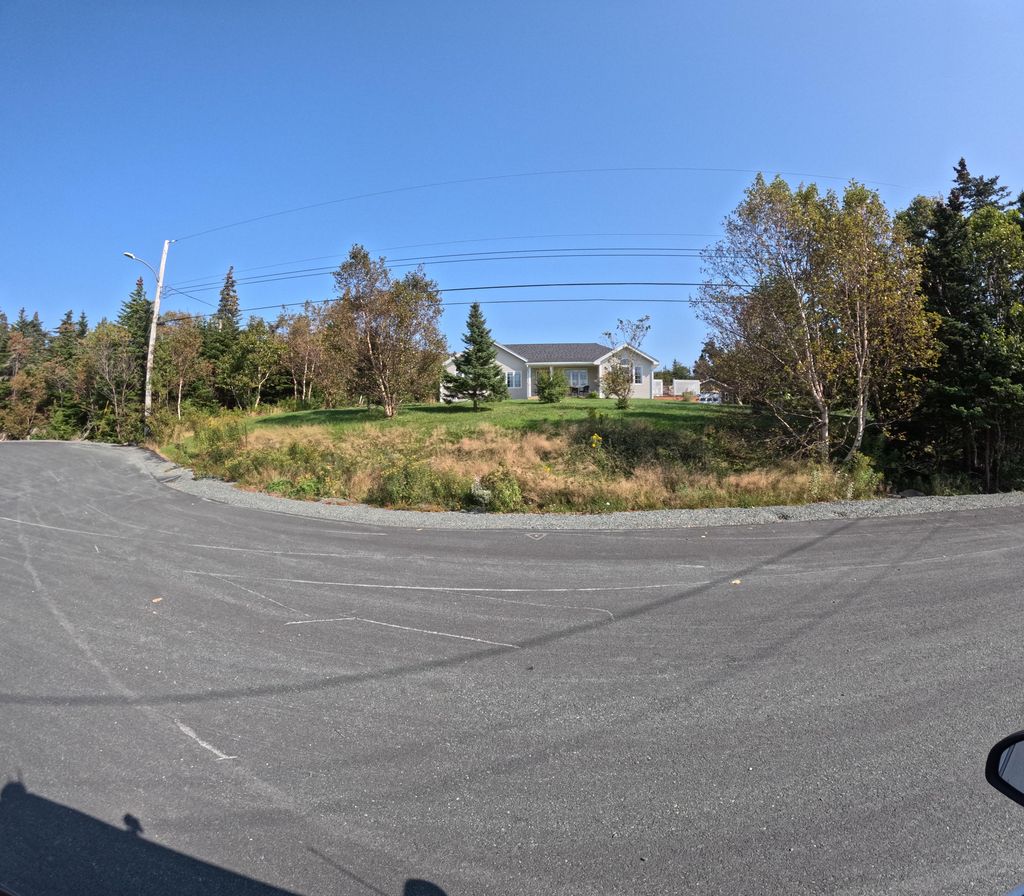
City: st_johns